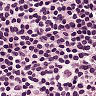
Metastatic tissue present: no